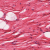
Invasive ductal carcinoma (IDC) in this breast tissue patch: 0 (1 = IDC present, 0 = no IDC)